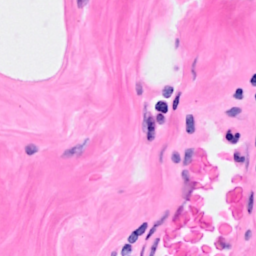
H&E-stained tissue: Breast